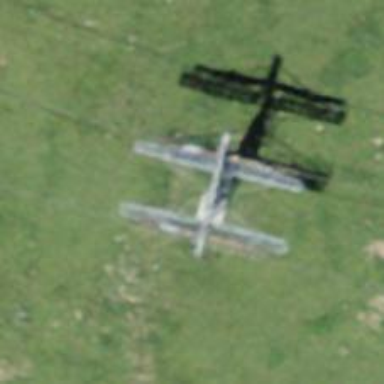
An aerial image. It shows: Pylon for aerialway.